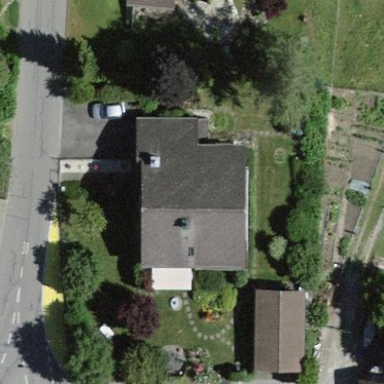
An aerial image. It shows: Simple and straightforward house.